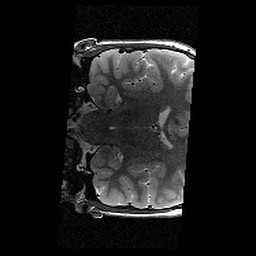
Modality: T2w
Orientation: coronal
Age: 12
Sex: female
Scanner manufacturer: siemens
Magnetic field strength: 3 T
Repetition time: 8.46 s
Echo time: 0.067 s